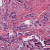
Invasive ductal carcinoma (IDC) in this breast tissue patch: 1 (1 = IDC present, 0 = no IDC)